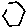
Label: hexagon